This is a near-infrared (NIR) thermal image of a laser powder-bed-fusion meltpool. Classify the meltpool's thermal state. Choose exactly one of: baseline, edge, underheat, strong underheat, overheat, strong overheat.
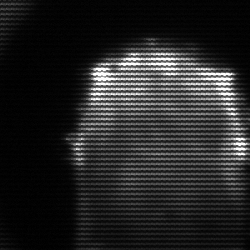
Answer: baseline